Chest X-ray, AP view. Patient: 22 years old, sex M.
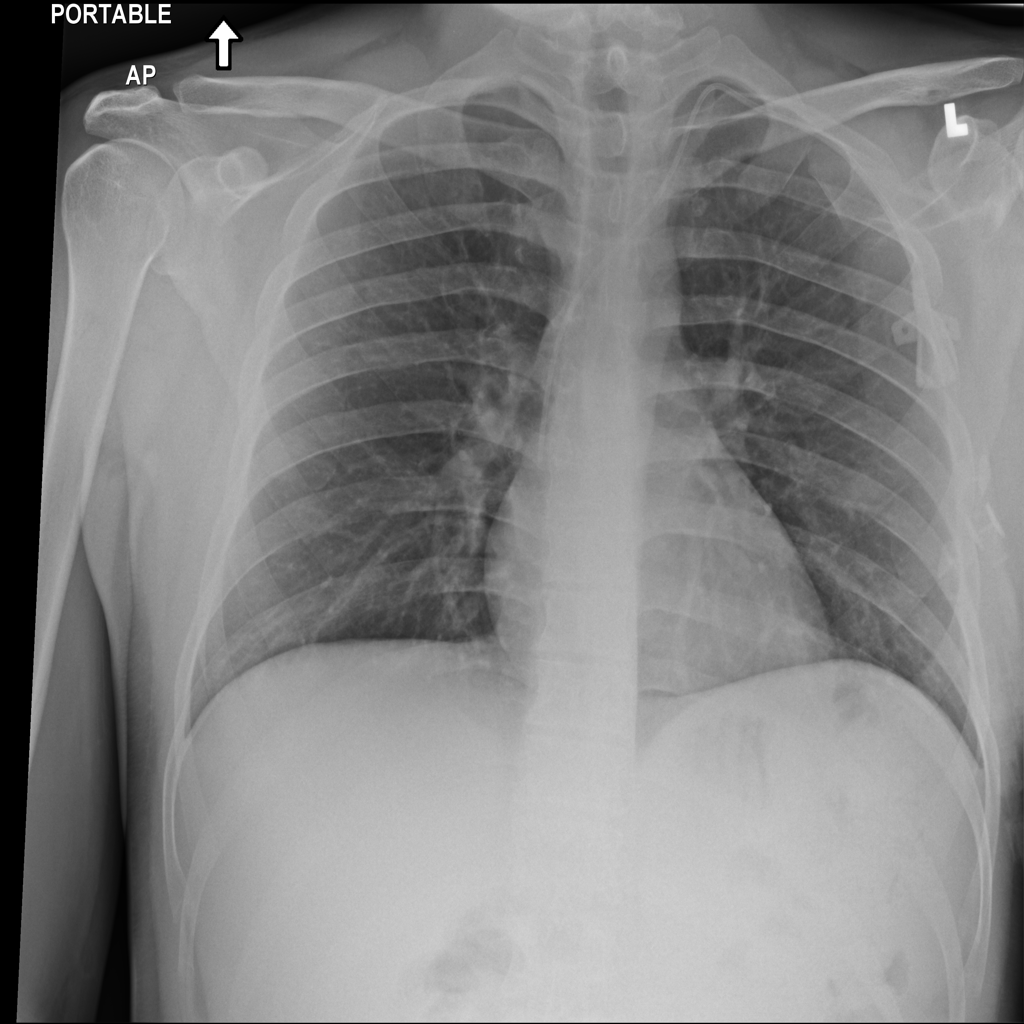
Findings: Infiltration